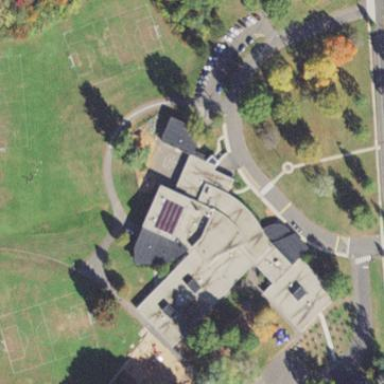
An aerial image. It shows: School.